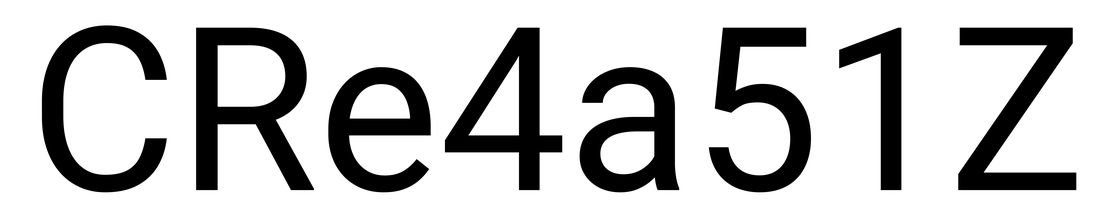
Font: Roboto_Regular